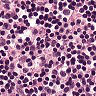
Metastatic tissue present: no